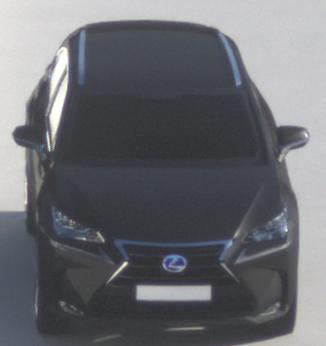
Make: Lexus
Model: NX 300h
Detailed model: NX (AZ1)
Model produced from: 2017/11
Model produced until: 2018/08
Doors: 5
Color: black
Road condition: dry road
Daytime: sunrise or sunset
Contrast: medium contrast